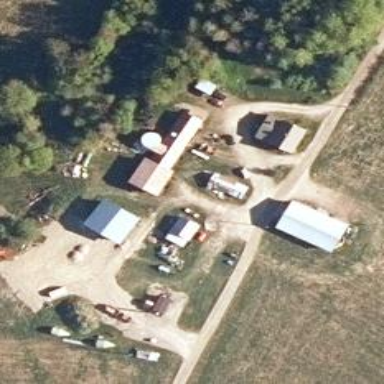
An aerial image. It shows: Farmyard area.